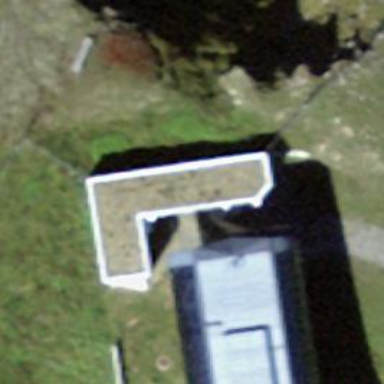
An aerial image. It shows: Surveillance object is present in the image.